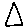
Label: triangle